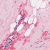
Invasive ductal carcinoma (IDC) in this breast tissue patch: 0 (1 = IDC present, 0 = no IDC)